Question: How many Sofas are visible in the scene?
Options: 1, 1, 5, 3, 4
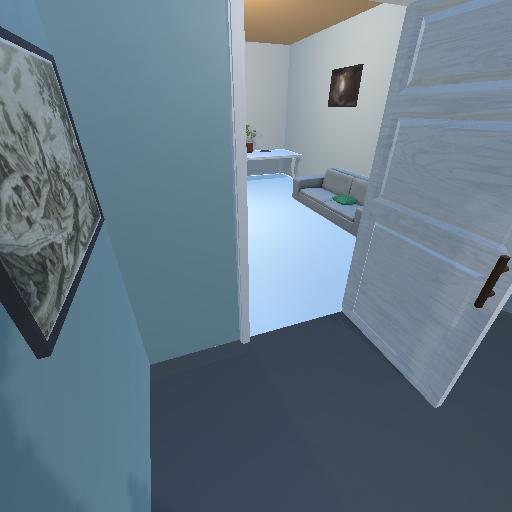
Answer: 1